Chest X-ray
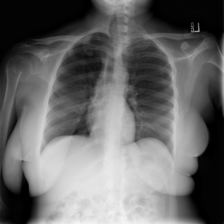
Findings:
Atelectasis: negative
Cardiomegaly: negative
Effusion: negative
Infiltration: negative
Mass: negative
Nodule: negative
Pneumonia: negative
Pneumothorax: negative
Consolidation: negative
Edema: negative
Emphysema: negative
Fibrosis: negative
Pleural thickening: negative
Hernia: negative